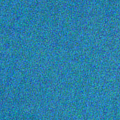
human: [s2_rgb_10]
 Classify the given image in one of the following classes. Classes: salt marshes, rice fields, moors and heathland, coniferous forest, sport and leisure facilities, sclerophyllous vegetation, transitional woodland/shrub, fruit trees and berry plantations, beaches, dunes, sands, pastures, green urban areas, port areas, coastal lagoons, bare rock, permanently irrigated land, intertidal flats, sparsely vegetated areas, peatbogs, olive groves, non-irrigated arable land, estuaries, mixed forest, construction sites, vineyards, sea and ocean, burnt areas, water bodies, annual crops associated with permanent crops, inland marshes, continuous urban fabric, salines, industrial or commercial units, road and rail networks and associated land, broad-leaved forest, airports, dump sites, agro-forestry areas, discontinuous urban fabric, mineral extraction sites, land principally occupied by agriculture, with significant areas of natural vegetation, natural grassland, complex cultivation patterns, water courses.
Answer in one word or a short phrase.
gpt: sea and ocean